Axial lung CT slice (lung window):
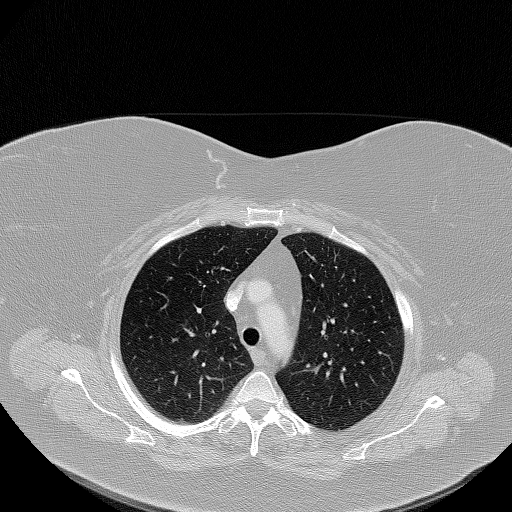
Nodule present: no